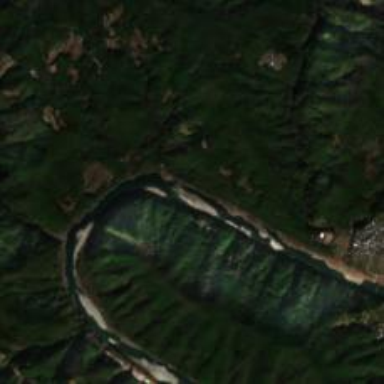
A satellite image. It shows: Beautiful view of river.